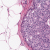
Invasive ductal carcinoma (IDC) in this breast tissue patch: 0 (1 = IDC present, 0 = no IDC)